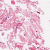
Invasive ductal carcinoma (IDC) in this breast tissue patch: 0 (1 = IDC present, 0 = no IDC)